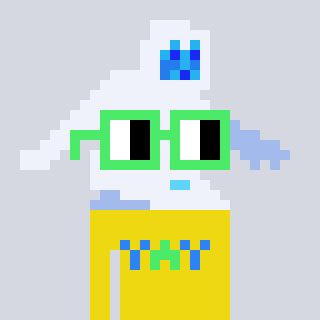
a pixel art character with square light green glasses, a yeti-shaped head and a yellow-colored body on a cool background